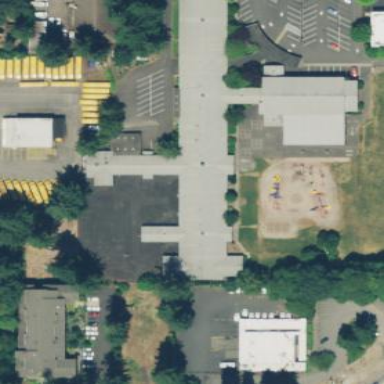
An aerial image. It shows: School building.